Question: When debugging or Quality Checking an Excel report at work I have found that the problem was because of text being hard coded inside a formula. I have heard this as being a Constant and Formula mixed cell.
Here are examples of what I see.
Constant ='100'
Constant ='Facility'
Formula cell '=INDIRECT(ADDRESS(5,MATCH($A7&$B7&C$2,Data!$4:$4,0),,,$A$2))'
Mixed cell '=INDIRECT("Data!"&ADDRESS(5,MATCH($A7&$B7&C$2,Data!$4:$4,0)))'
'"Data!"' is the Constant in the mixed cell, in this case the sheet name. If that sheet name ever changed, the formula would break. I have found and am using two conditional formats to highlight cells that are Constants and those that are formulas using this <URL>. I need to come up with a way to format those cells which contain these Constants inside of formulas.
I have <URL> returns 'FALSE' since it is looking at the cells value and not it's contents. It returns 'TRUE' if the cell contains '"Constant"' but if it is a formula it returns 'FALSE', such as if the cell contains '="Constant"'.
How can I find Constants inside formulas across a whole worksheet or workbook?
## EDIT*
Thanks to Sidd's code below I have made a function in a module I can use in conditional formatting to at least highlight cells that contain quotes inside the cells.
'''
Function FormulaHasQuotes(aCell)
If InStr(1, aCell.Formula, """") Then
FormulaHasQuotes = True
Else
FormulaHasQuotes = False
End If
End Function
'''

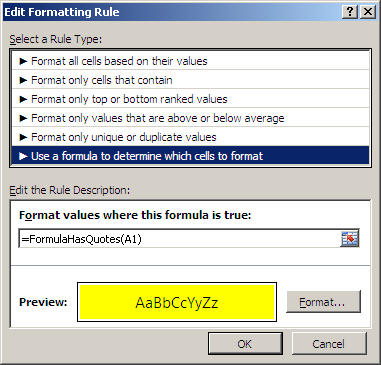
Answer: Let's say your sheet looks like this.

Is this what you are trying?
'''
Sub Sample()
Dim ws As Worksheet
Dim aCell As Range, FRange As Range
'~~> Set this to the relevant sheet
Set ws = ThisWorkbook.Sheets("Sheet1")
With ws
'~~> Find all the cells which have formula
On Error Resume Next
Set FRange = .Cells.SpecialCells(xlCellTypeFormulas)
On Error GoTo 0
If Not FRange Is Nothing Then
'~~> Check for " in the cell's formula
For Each aCell In FRange
If InStr(1, aCell.Formula, """") Then
Debug.Print "Cell " & aCell.Address; " has a constant"
End If
Next
End If
End With
End Sub
'''
When you run the above code, you get this output
'''
Cell $A$2 has a constant
Cell $A$5 has a constant
'''
Note: I have shown you how to do it for a sheet, i am sure you can replicate it for all sheets in a workbook?